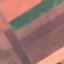
Land use / land cover class: AnnualCrop